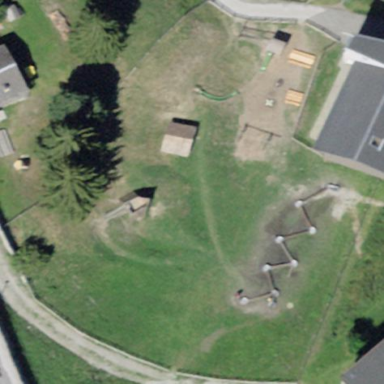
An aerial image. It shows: Playground area for leisure activities on the land.